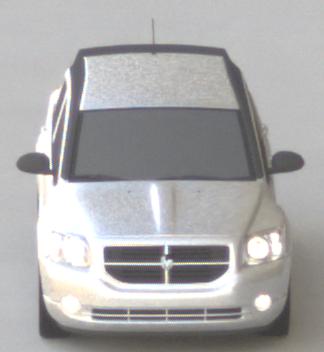
Make: Dodge
Model: Caliber 1.8
Detailed model: Caliber
Model produced from: 2006/06
Model produced until: 2009/03
Doors: 5
Color: white
Road condition: dry road
Daytime: morning or afternoon
Contrast: medium contrast